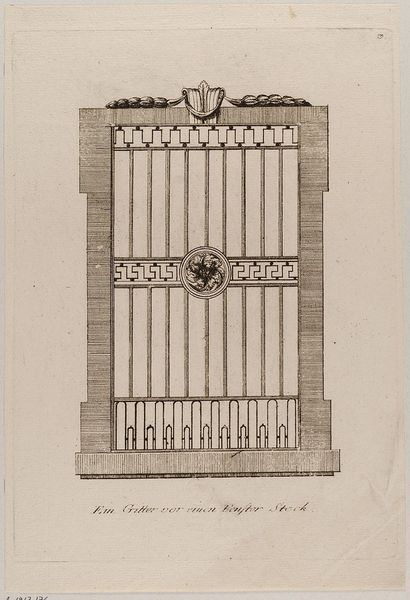
Titel: Fenstergitter, Blatt 3 aus einer Folge von Gittern
Künstler: Domenicus Fietta
Standort: Hamburg
Institution: Museum für Kunst und Gewerbe Hamburg
Schlagwörter: fenster, papier, grafik, graphik, fotografie, photographie, druckgraphik, druckgrafik, stich, girlanden, kunstgewerbe, rosette, kupferstich, kunsthandwerk, rollwerk, reproduktionen, blumengewinde, industriedesign, druckerzeugnisse, mäander, ornamentstich, vorlageblätter, schlosserarbeit